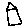
Label: house